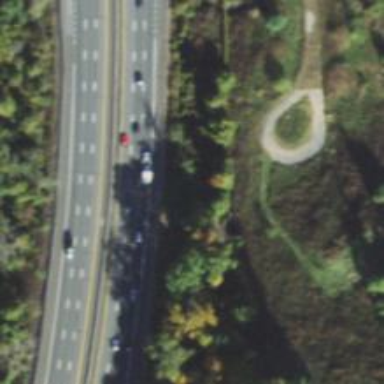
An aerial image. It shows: Asphalt motorway.